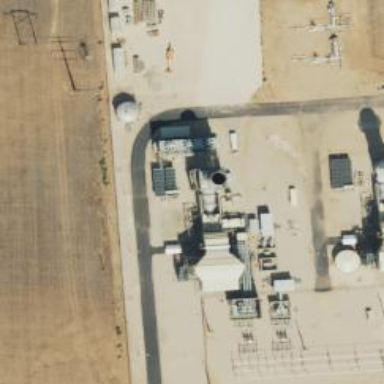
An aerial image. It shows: Gas turbine generator is in use.